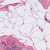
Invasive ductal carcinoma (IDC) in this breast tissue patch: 0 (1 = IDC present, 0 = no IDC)